Question: Using the advanced Calendar API Service (<URL> which is of type "event", but it doesn't seem to contain the ID or any reference to the calendar event that was updated. Here is my handler code:
'''
function triggeredOnUpdate(e){
Logger.log('Update event: %s', e);
var calendarId = 'primary';
var eventId = e.<????what goes here???>;
var event = Calendar.Events.get(calendarId, eventId);
Logger.log('Running update on Calendar Event: %s', event.summary);
colourEvent(calendarId, event);
}
'''
And the log output is:
> Update event: {authMode=FULL, calendarId=mycalendar@mydomain.com, triggerUid=<PHONE>}
That TriggerUID is the ID of the trigger, so its the same every time this handler is called.
Do you know how I can find out which Calendar Event has been updated?
(Note: the word event is overloaded when talking about triggers in a calendar: there's a calendar event, like an appointment, and the update event, when that appointment is changed)

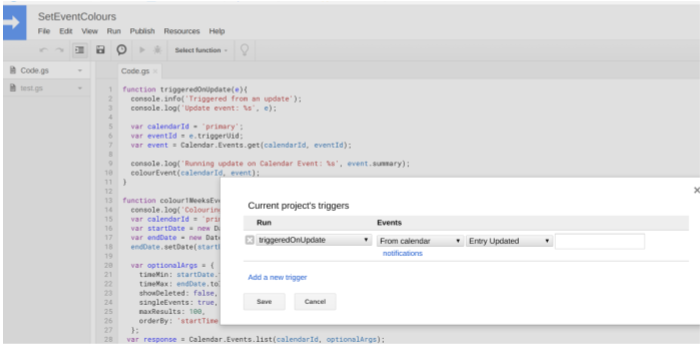
Answer: Follow this workflow to get the event ID:
<URL>
In summary: use 'Calendar.Events.list' with the calendar address you got in the function parameter to perform a full sync, which includes 'nextSyncToken' which can be saved in script properties.
The next time the event is triggered, you can perform an incremental sync by supplying 'nextSyncToken' to 'Calendar.Events.list'. This will give you the events since the last sync.
See also:
<URL>
<URL>
<URL>